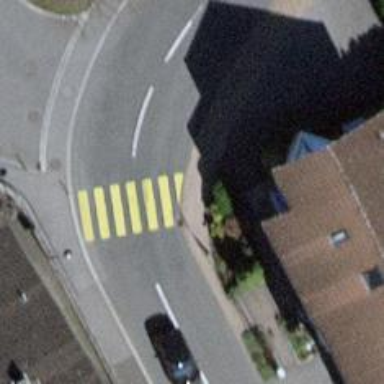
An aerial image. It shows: Marked crossing with zebra stripes on the road.